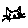
Label: cat